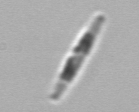
Label: pennate